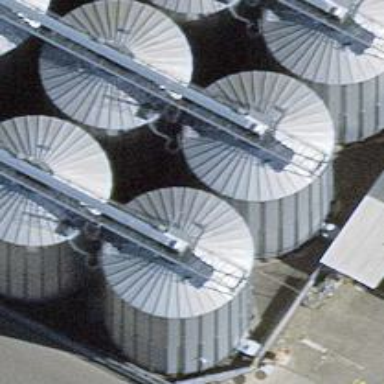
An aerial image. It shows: Storage tank with man-made structure.